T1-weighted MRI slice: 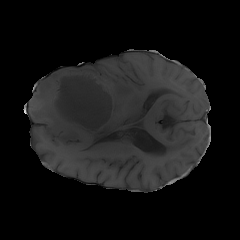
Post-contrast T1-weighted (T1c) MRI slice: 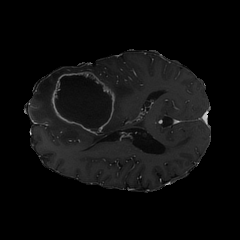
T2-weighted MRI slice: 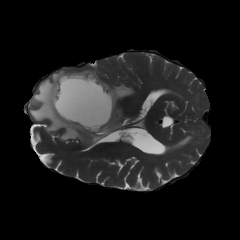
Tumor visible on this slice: yes